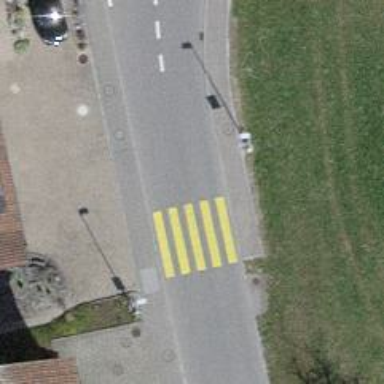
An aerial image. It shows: Uncontrolled zebra crossing with notable zebra markings.